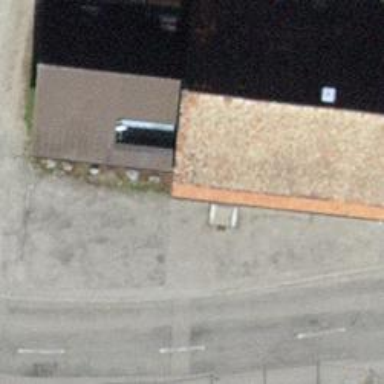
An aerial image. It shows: Restaurant.